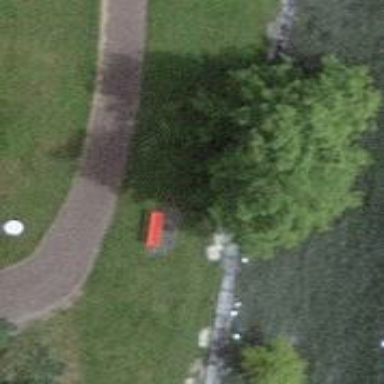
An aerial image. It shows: Red bench.